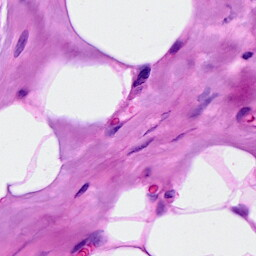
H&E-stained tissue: Breast